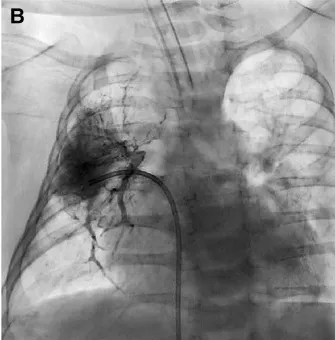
(B-D) Cardiac catheterization revealed blood supply of upper right pulmonary artery comes from right subclavian artery and inferior right pulmonary artery was supplied by left subclavian artery.
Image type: radiology (x_ray)